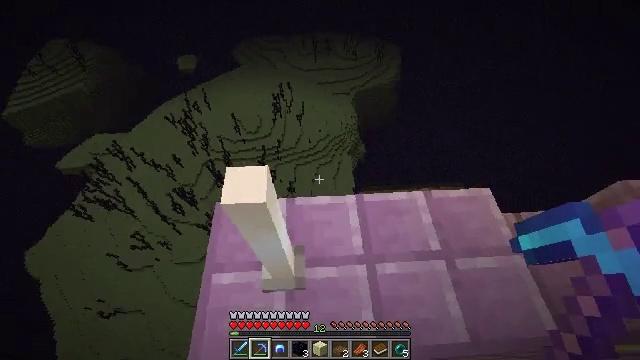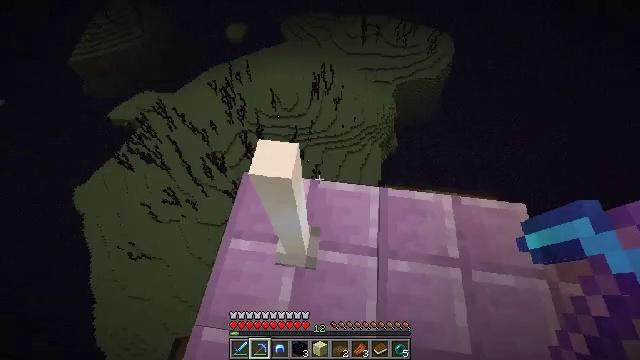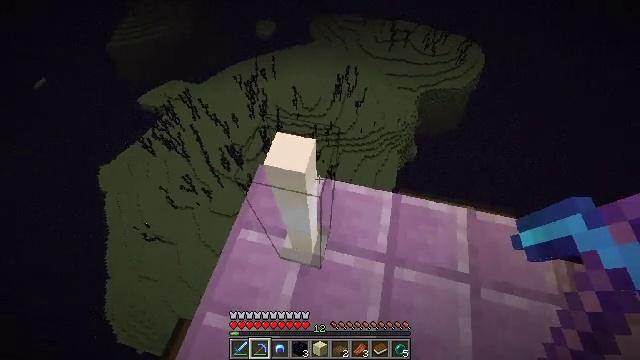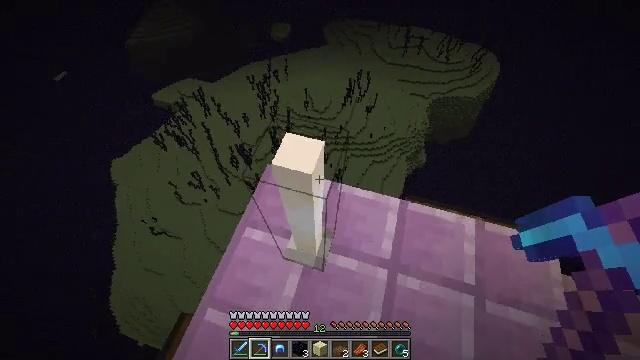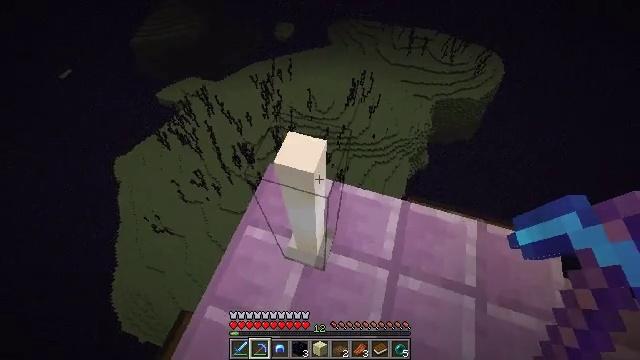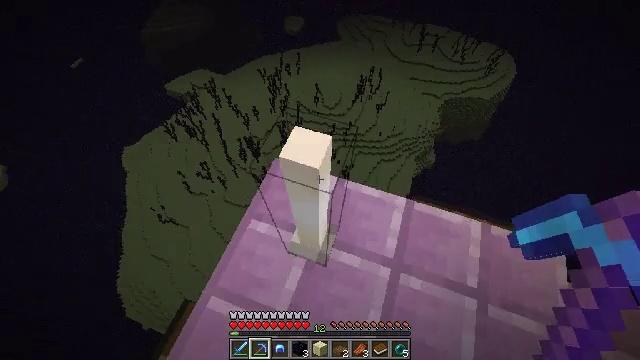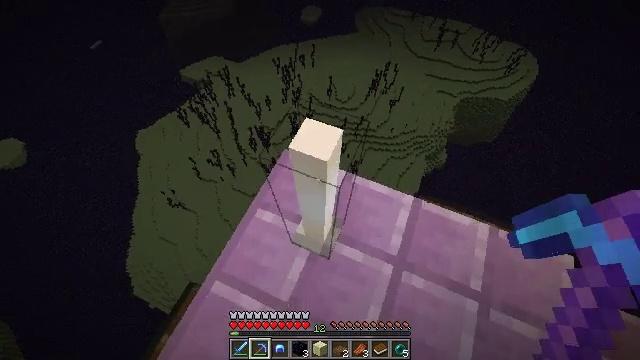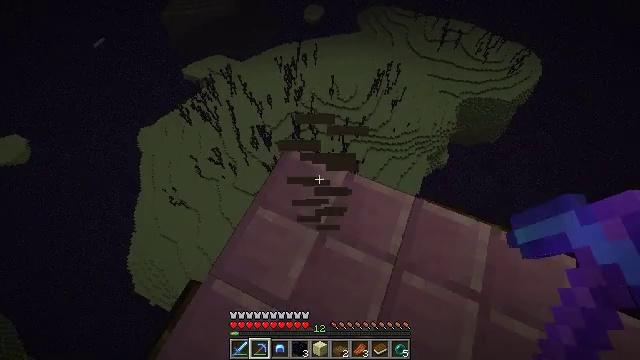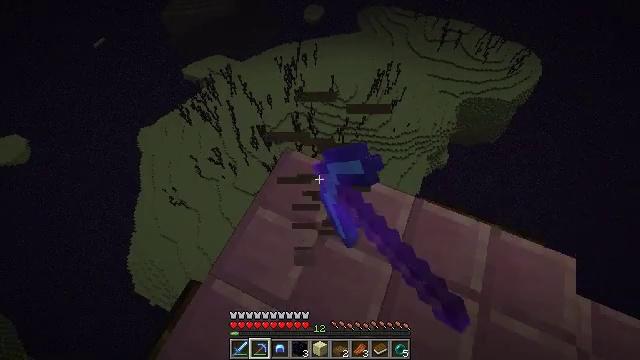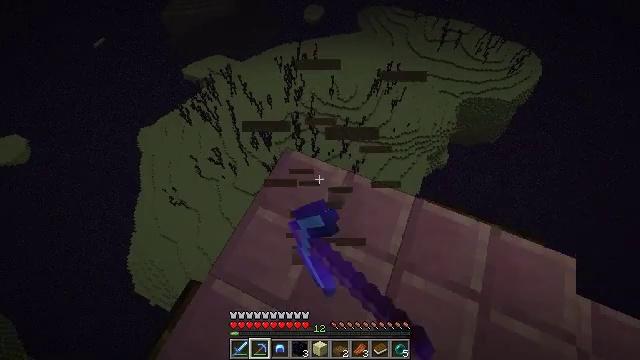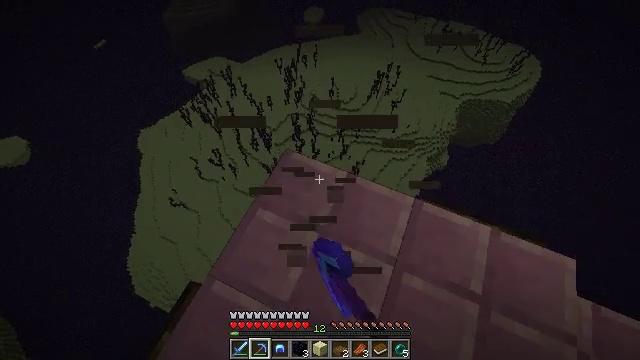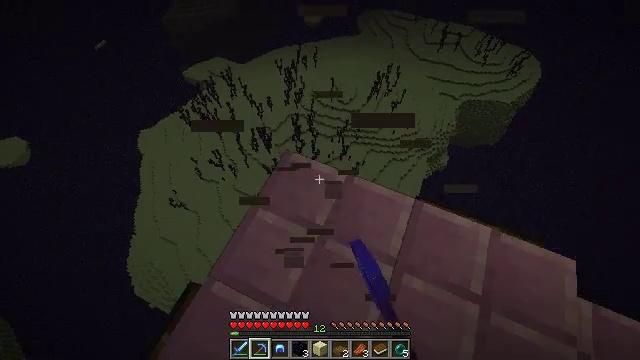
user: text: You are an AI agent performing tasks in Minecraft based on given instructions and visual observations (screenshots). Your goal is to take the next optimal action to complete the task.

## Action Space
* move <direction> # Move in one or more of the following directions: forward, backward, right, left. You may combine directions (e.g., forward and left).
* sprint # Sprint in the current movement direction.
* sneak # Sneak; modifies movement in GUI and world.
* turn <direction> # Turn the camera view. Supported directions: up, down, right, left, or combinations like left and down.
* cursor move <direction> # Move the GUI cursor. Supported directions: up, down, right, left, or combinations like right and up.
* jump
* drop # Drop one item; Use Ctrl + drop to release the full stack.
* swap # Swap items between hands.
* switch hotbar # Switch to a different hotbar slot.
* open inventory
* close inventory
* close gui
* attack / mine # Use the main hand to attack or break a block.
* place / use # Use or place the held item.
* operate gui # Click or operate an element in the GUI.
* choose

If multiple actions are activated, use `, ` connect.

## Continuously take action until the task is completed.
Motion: motion action
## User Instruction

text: Destroy the end rod to pick it up.
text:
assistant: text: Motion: turn left and down
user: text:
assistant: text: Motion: turn left
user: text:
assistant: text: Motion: turn left
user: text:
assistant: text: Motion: no_op
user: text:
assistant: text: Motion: turn left
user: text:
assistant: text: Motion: turn left and down
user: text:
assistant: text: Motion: attack / mine
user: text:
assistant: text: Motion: attack / mine
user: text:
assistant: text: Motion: attack / mine
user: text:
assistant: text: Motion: no_op
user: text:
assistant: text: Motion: no_op
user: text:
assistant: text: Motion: no_op